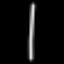
Label: line